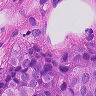
Metastatic tissue present: yes